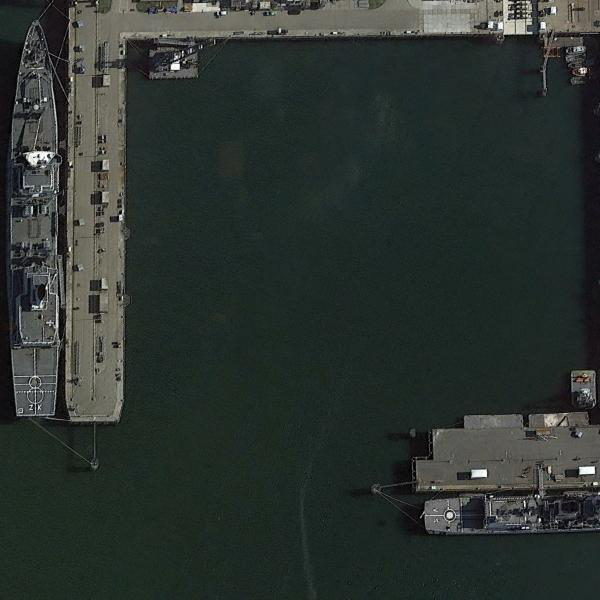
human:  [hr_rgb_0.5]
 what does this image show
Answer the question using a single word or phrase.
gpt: port